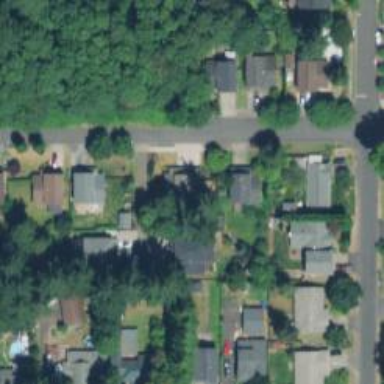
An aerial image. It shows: Residential road with sidewalk on the left side.